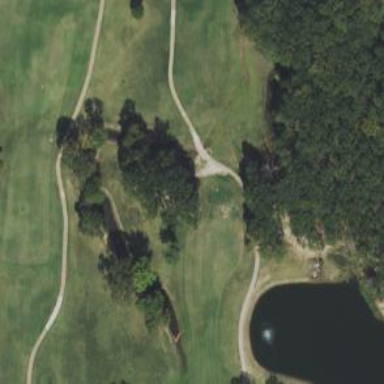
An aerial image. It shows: Path bridge over golf cartpath.